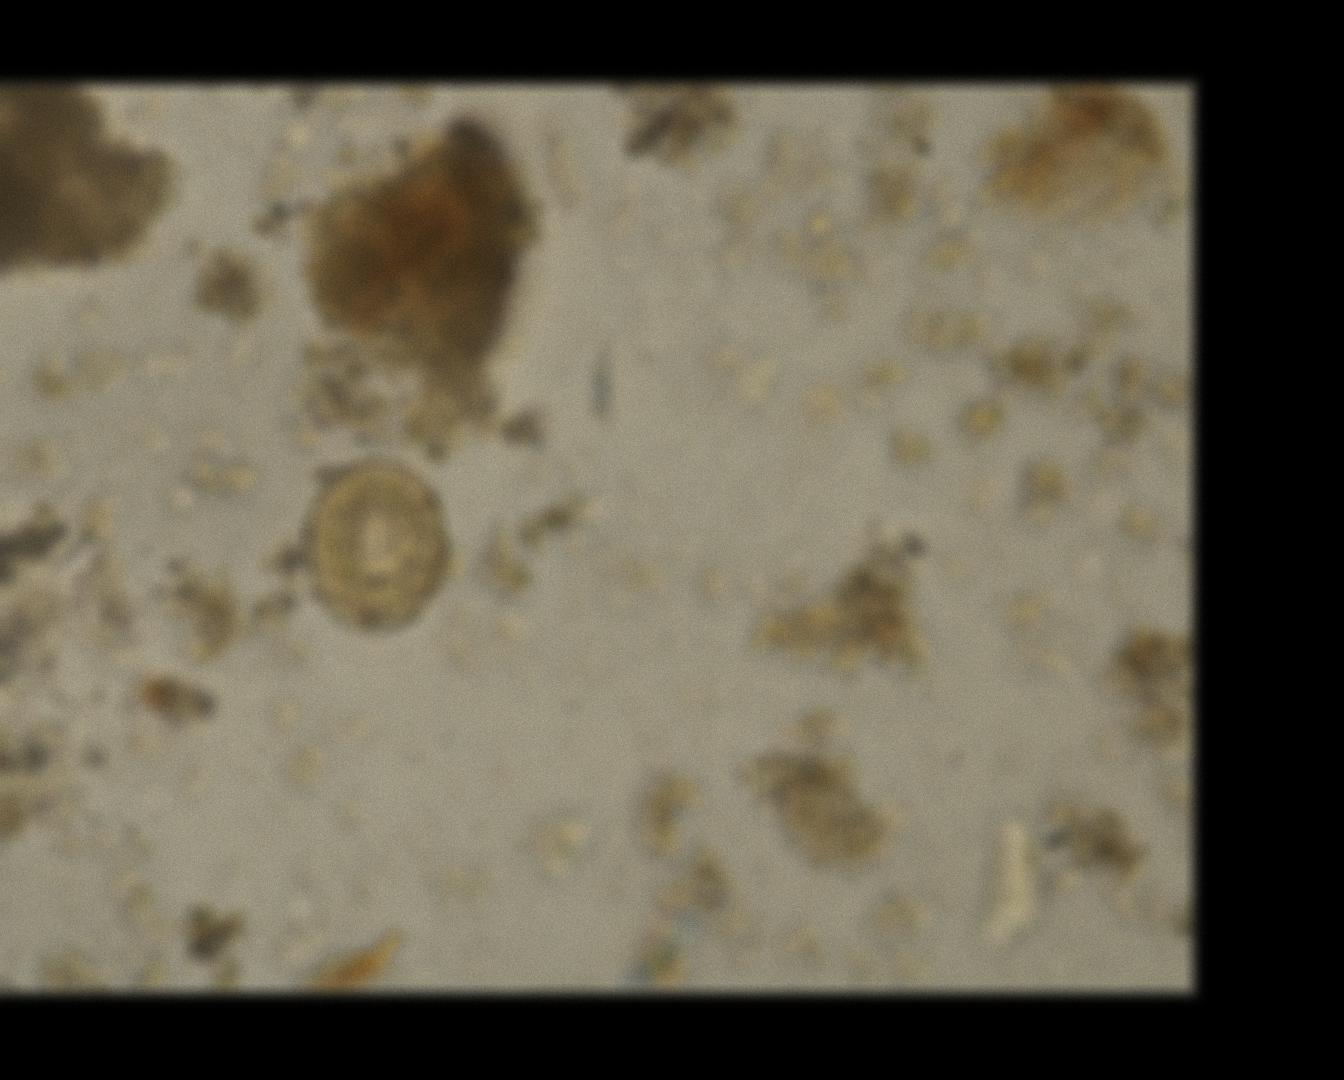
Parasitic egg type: Ascaris lumbricoides